Question: I am creating a simple shopping list application, and with it I am displaying an array of items.

How can I display quantity of each item after its name?
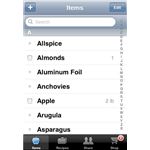
Answer: You could us a formatted string for this. Instead of setting the labels value to just the name, do it like this:
'''
cell.textLabel.text = [NSString stringWithFormat:@"%@ (%i)", yourNameVariable, quantity]
'''
If alignment is not a problem, you can go this way, otherwise use @7KV7 solution